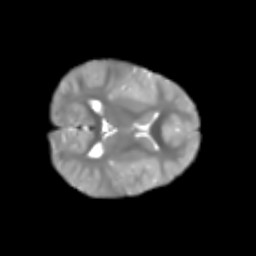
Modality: T2w
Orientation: axial
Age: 6
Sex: male
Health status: healthy